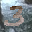
Label: 3